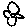
Label: cloud